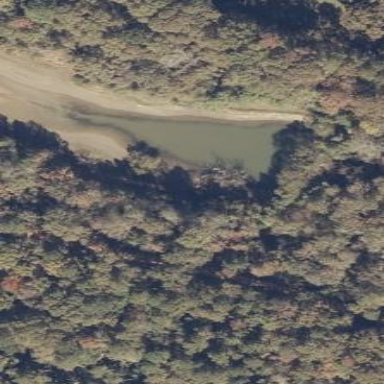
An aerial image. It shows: Serene pond surrounded by nature.